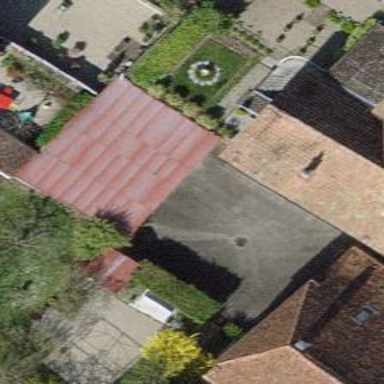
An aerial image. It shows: Garage.